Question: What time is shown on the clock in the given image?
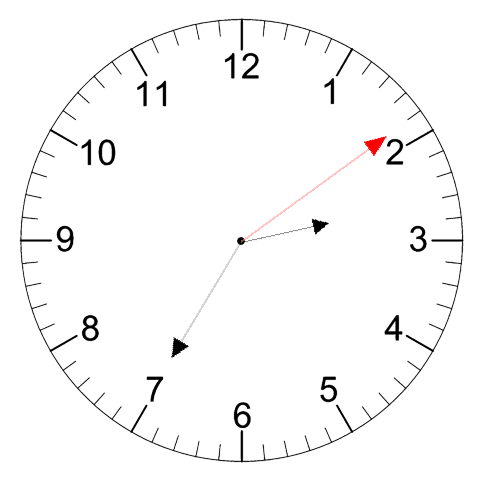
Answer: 02:35:09